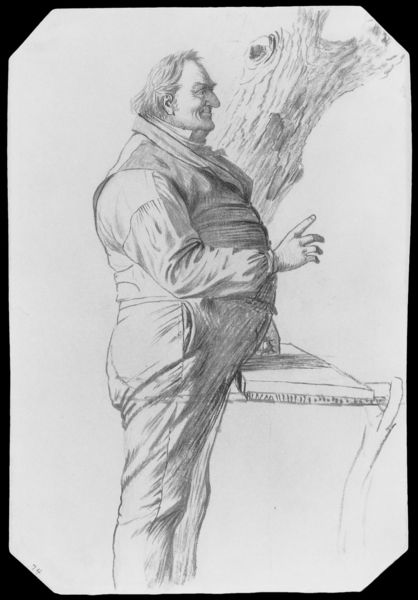
Titel: Stump Speaker
Künstler: George Caleb Bingham
Institution: St. Joseph, Albrecht Art Museum
Schlagwörter: baum, hand, mann, finger, geste, nase, profil, reden, skizze, tisch, zeichnung, hemd, hose, kragen, portrait, baumstamm, stamm, fransen, haare, vornehm, lächeln, papier, hosen, dick, zeigefinger, seitenansicht, bauch, podest, zeigen, weste, striche, lachen, theke, buch, brett, karrikatur, bleistift, rinde, wams, hosentasche, fröhlich, baumrinde, bestellung, baumstumpf, verschmitzt, rundlich, bierbauch, borke, übergewicht, wohlbeleibt